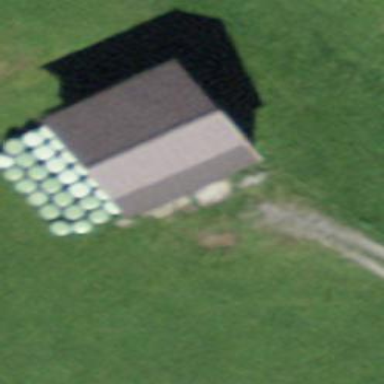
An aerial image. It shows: Rural barn.